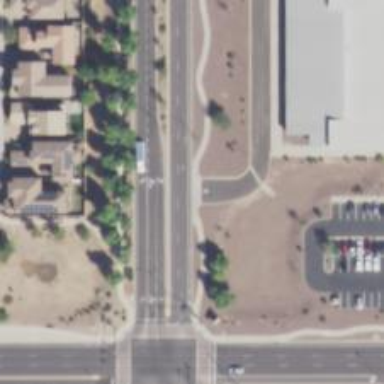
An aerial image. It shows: Unmarked road crossing.